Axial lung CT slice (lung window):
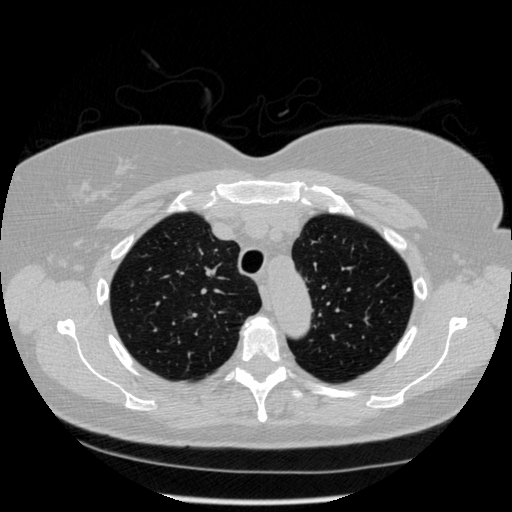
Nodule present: no